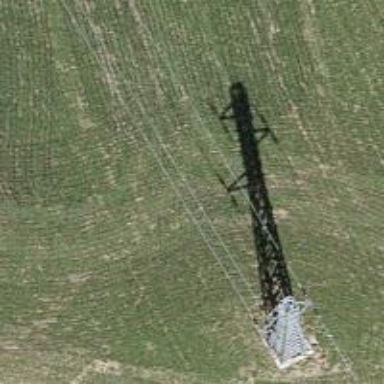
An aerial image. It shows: Lattice structure tower used for power distribution.